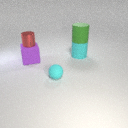
large green rubber cylinder to the right of small red metal cylinder